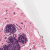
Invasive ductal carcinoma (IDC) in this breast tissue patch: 0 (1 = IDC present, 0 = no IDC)